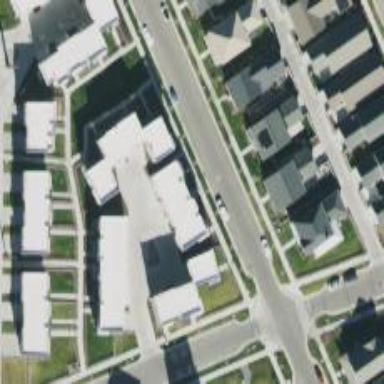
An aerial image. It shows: Alley classified as service road.